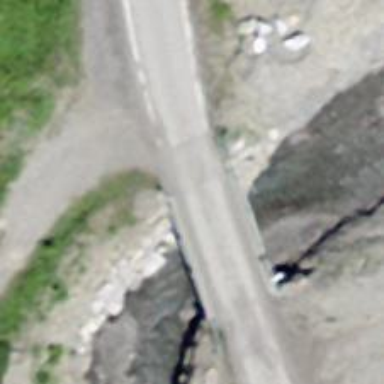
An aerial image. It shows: Tertiary road with asphalt surface that goes over bridge.